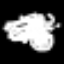
Label: hourglass